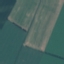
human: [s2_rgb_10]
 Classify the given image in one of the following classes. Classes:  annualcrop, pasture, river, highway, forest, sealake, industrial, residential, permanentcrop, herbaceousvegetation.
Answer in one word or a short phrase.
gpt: AnnualCrop